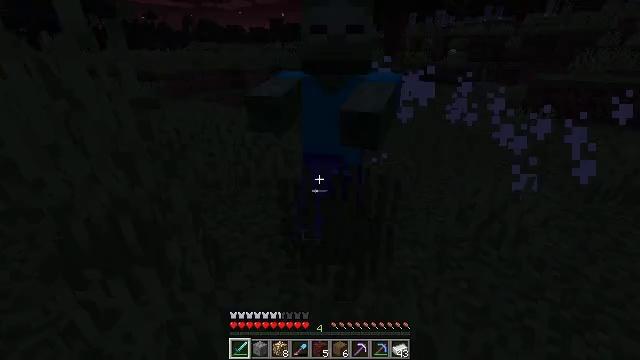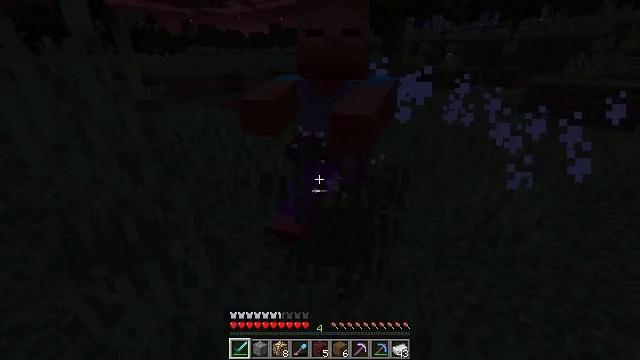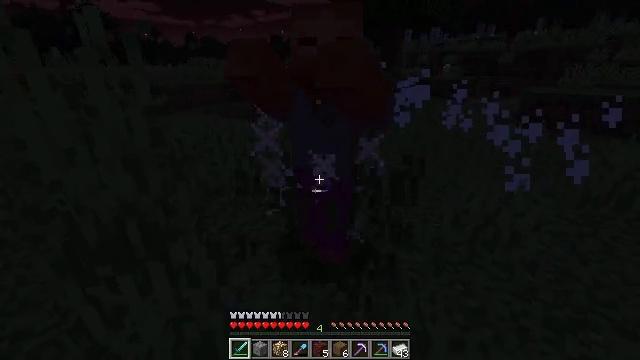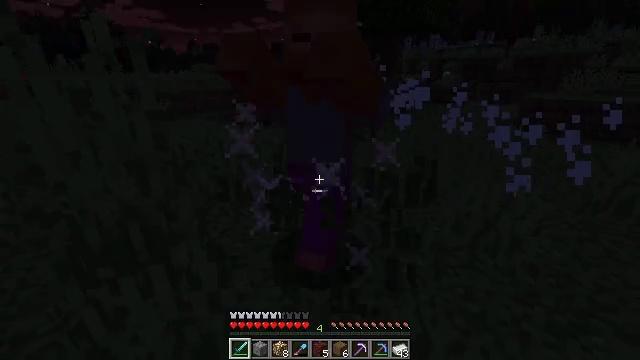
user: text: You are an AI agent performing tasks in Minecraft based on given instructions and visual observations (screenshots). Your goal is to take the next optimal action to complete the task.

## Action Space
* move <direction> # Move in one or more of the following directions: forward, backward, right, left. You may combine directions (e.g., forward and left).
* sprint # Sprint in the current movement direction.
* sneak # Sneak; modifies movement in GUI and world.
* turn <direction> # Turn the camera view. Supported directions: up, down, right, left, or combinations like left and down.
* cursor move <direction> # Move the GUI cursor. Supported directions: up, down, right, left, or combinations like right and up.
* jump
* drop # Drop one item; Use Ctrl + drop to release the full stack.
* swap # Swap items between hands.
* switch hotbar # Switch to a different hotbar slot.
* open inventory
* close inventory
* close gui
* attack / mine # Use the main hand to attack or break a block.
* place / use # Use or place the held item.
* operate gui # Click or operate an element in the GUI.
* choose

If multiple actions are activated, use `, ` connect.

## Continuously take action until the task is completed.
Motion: motion action
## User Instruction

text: Collect the grass from the surface.
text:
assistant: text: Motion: no_op
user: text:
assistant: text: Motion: turn up
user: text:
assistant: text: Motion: turn up
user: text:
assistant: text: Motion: no_op